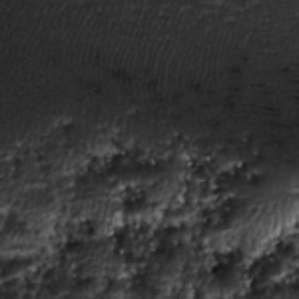
Label: frost